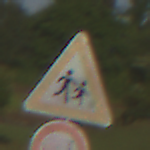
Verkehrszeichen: KinderLinks
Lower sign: VerbotUeberholenEinspurigeFahrzeuge
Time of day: SunriseSunset
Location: Outdoor (Suburban)
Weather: PartlyCloudy
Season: NotSpecified
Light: Natural